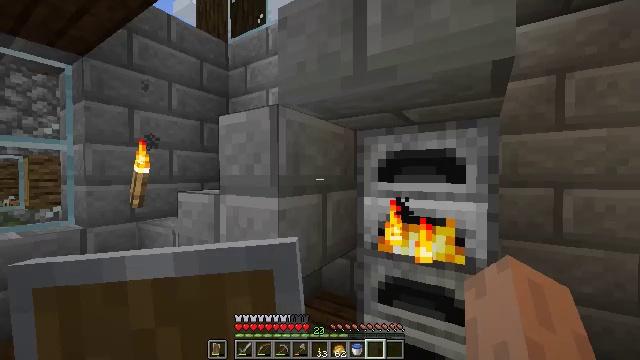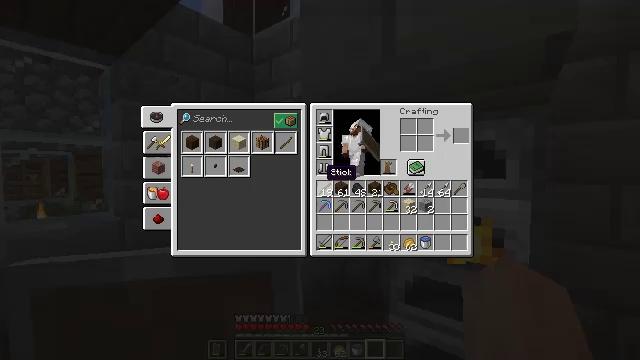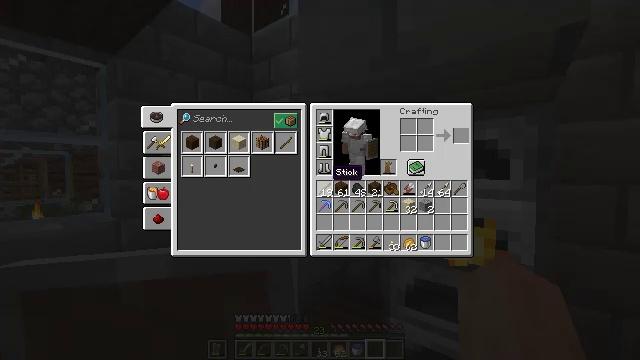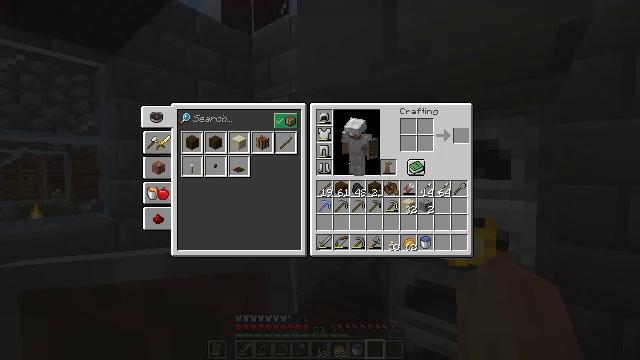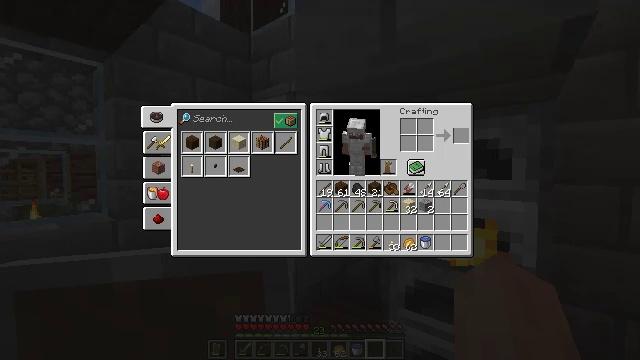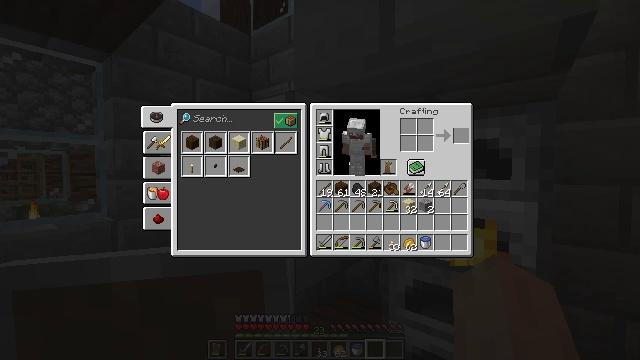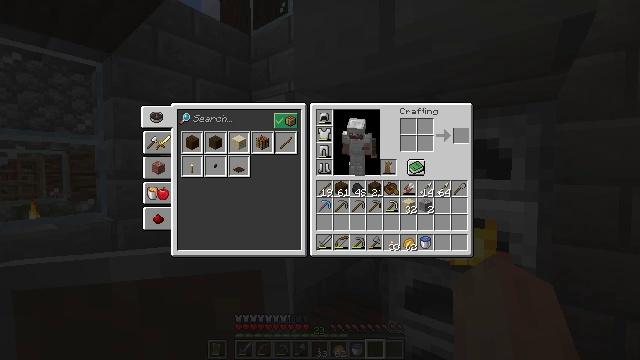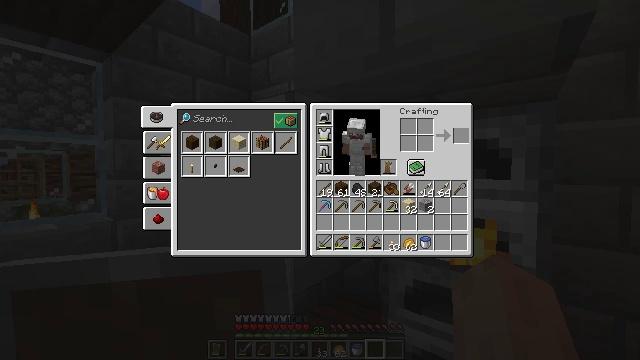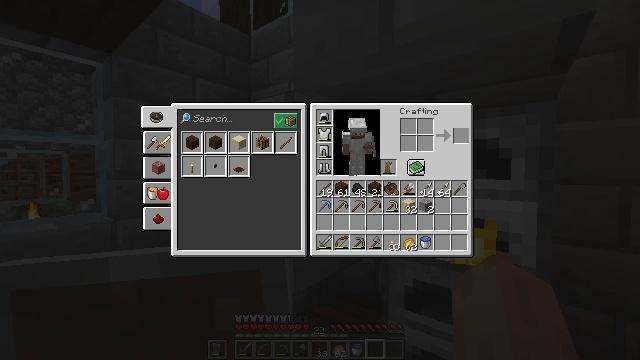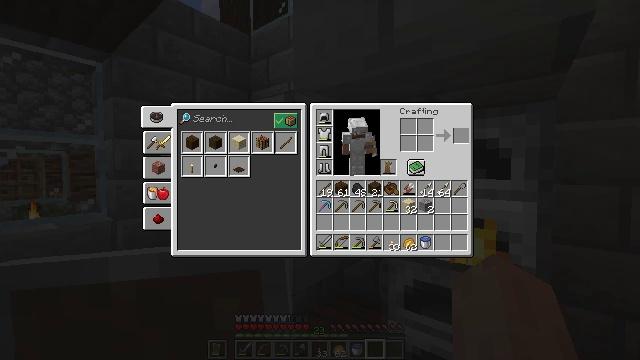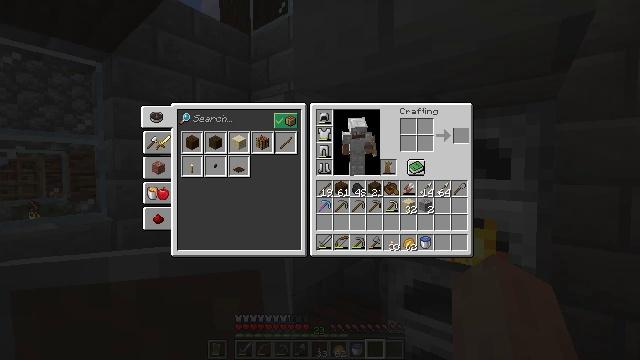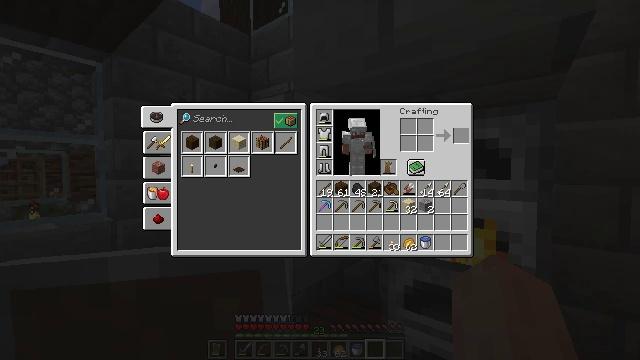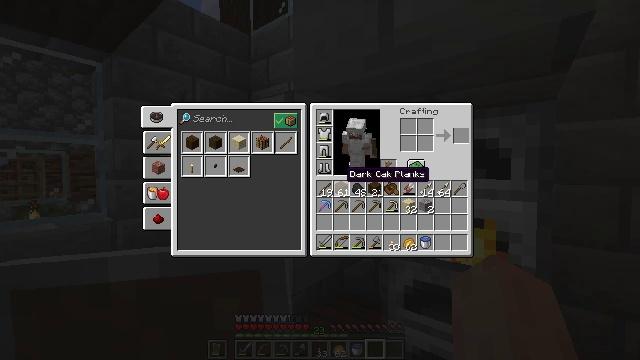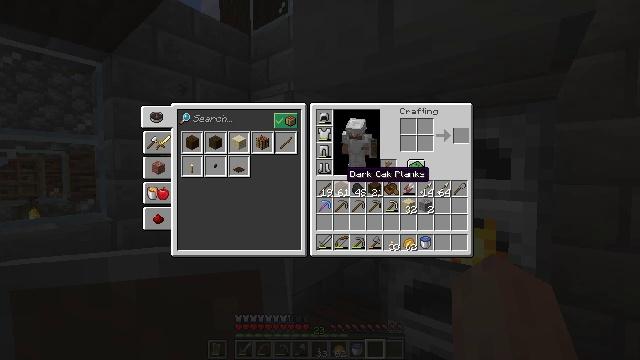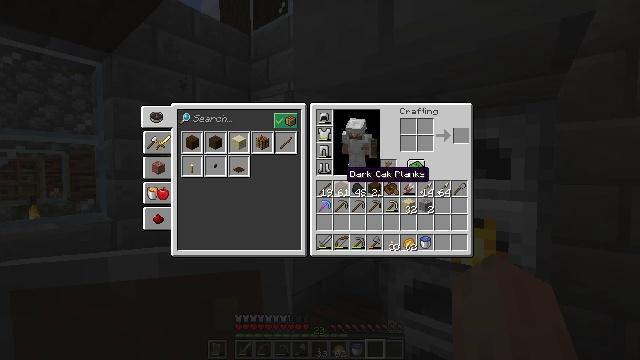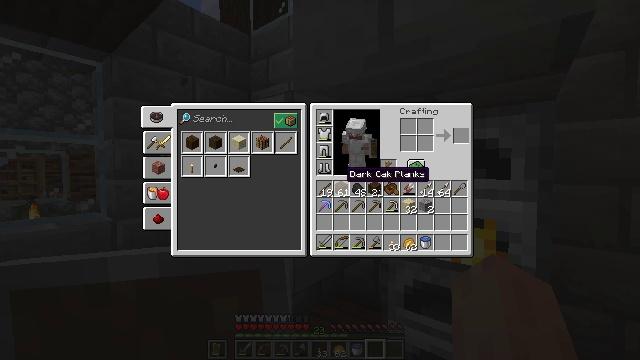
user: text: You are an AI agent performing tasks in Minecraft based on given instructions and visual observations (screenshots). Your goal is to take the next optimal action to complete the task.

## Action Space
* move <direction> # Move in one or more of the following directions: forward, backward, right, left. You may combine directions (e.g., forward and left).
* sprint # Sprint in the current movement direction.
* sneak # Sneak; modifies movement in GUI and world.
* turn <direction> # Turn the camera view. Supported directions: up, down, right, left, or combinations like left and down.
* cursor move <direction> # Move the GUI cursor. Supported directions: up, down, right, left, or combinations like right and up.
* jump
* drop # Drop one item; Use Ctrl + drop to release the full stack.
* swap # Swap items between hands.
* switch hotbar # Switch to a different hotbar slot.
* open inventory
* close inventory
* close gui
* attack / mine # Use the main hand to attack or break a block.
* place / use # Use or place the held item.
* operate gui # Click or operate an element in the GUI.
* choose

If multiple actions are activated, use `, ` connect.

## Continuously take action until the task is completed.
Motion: motion action
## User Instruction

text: Disassemble the stone brick stairs into inventory.
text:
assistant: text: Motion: move forward, turn left and down, open inventory
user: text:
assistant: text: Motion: open inventory
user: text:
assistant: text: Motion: turn right, open inventory
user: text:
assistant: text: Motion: no_op
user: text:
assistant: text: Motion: no_op
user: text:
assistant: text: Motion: no_op
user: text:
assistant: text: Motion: turn right and up
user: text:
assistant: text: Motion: no_op
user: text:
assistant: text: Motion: no_op
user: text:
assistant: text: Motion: no_op
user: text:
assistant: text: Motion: turn left and down
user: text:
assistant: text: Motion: no_op
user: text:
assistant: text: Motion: no_op
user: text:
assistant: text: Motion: no_op
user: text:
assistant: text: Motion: no_op
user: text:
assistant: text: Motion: no_op
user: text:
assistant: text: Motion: no_op
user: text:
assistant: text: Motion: no_op
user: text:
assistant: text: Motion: no_op
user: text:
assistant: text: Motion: no_op
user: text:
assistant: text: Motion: no_op
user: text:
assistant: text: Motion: turn left and down
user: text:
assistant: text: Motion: move forward, turn left and down
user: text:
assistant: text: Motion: move forward and move left, turn left and up
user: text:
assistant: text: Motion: move forward and move left, sprint
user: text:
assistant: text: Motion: move forward, sprint
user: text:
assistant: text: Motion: move forward, sprint, turn right
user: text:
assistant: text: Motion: move forward, turn right and up
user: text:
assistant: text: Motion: move forward, turn right and up
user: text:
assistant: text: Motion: move forward, turn right